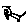
Label: cat